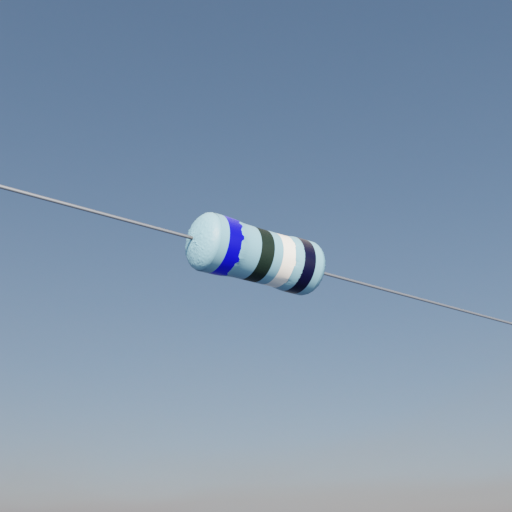
Resistor colour bands (in order): blue, black, white, black